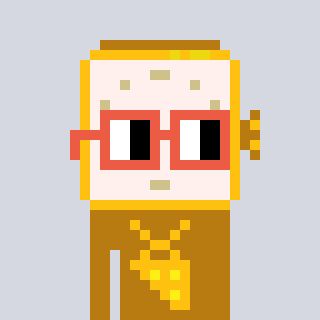
a pixel art character with square orange glasses, a watch-shaped head and a gold-colored body on a cool background